Question: What is a good way to set up a single container div with some border images surrounding it (in my case only on the left, bottom, and right sides)? I have it centered at the top of the page, overlapping everything else (so like that OSX-style slide-down dialog).
Here's the basic layout:

Here's what I've got so far (can I avoid a static width/height for the content?):
'''
<div class="contentbox">
<div class="contentbox-wrapper" style="width: 400px">
<div class="contentbox-mid" style="height: 200px">
<div class="contentbox-w"></div>
<div class="contentbox-content">
Content Box Test
</div>
<div class="contentbox-e"></div>
</div>
<div class="contentbox-bottom">
<div class="contentbox-sw"></div>
<div class="contentbox-s"></div>
<div class="contentbox-se"></div>
</div>
</div>
</div>
'''
'''
.contentbox {
width: 100%;
position: fixed;
z-index: 2;
}
.contentbox-wrapper {
width: 300px;
margin-left: auto;
margin-right: auto;
}
.contentbox-mid {
height: 100px;
}
.contentbox-w {
width: 30px;
height: 100%;
background: transparent url("../../images/contentbox_w.png");
float: left;
}
.contentbox-content {
width: auto;
height: 100%;
background: #e8e8e8;
float: left;
}
.contentbox-e {
width: 30px;
height: 100%;
background: transparent url("../../images/contentbox_e.png");
float: left;
}
.contentbox-bottom {
width: 300px;
height: 30px;
}
.contentbox-sw {
width: 30px;
height: 30px;
background: transparent url("../../images/contentbox_sw.png");
float: left;
}
.contentbox-s {
height: 30px;
background: transparent url("../../images/contentbox_s.png");
margin-left: 30px;
margin-right: 30px;
}
.contentbox-se {
width: 30px;
height: 30px;
background: transparent url("../../images/contentbox_se.png");
float: right;
position: relative;
bottom: 30px;
}
'''
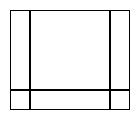
Answer: While none of this is recommendable (mixing markup and design), it's often not the integrator who gets the final word. However, you should still attempt to keep everything as clean as possible.
Your structure is pretty much the only kind of structure you can use to your ends, although if your width is static (300px?), I'd advise you to have your div background as one larger image repeated vertically.
You'd then have a kind of footer within your div, where you could put the two bottom corners and the bottom picture all in one single image. Instead of having 5 divs inside one, you'd only have one. Note that in bigger environment, this also means the user can download 2 more images in parallel (4 max from a single host), making the overall download of the page faster.
This obviously doesn't work if your width is relative to the parent or can change in any manner though.
---
EDIT: as it happens you specified the width is variable, I don't think there's a cleaner light way to do it HTML-wise.
However, if you still want to maximize the speed of download for the images, consider using sprites: the east and west side images can be put inside the same bigger image: the only thing you modify is the background position:
'''
background-position: 32px 0px; /* this should move the background to the right */
'''
The advantage is you only need one picture, less connections are needed to download them for the client (faster) and it takes as much place.
Hope this helps.